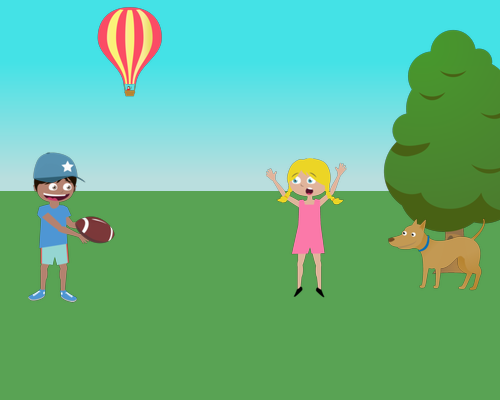
small hot air balloon on left side smiling boy facing right surprised girl arms up facing left fluffy tree with small hole dog facing left